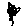
Label: flower